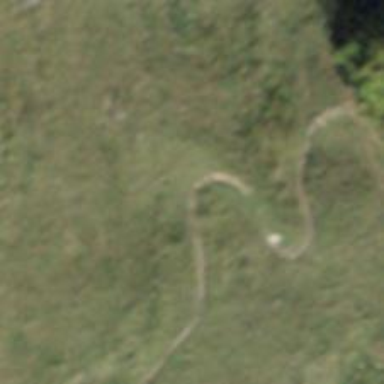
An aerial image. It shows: Path.